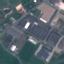
Label: Industrial